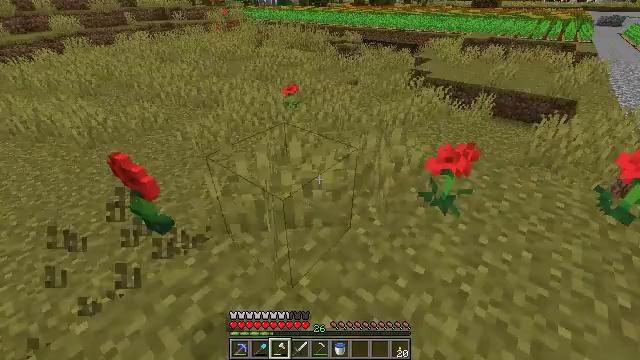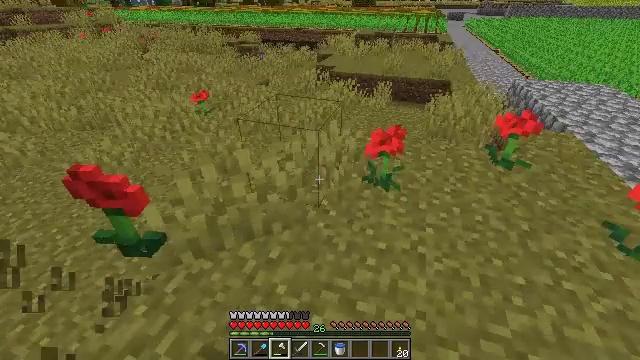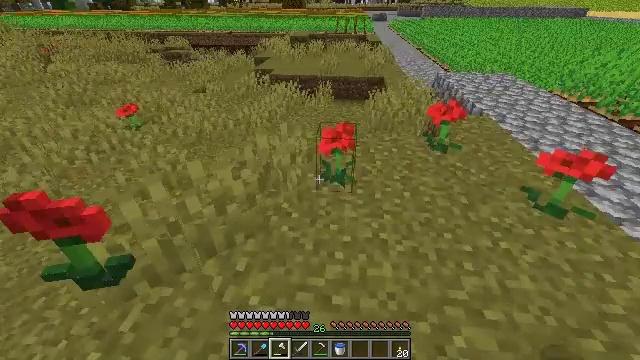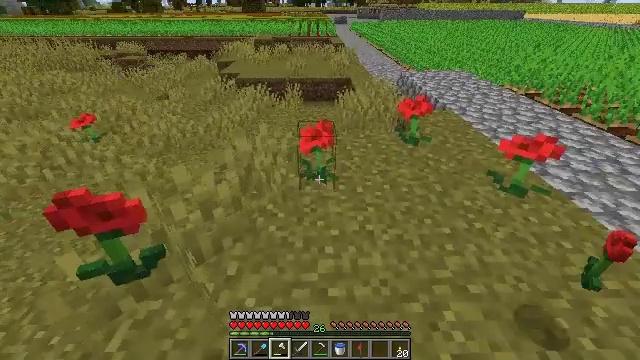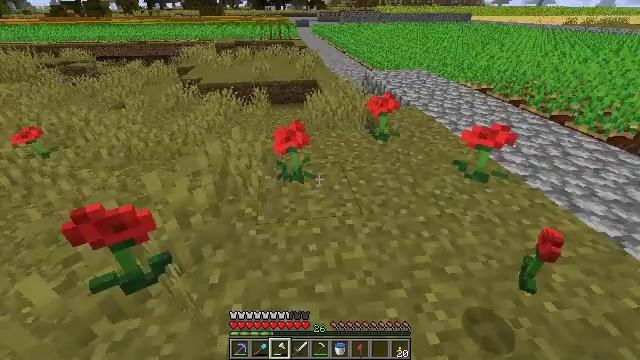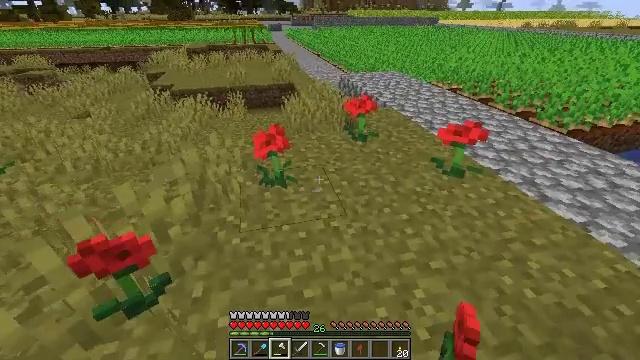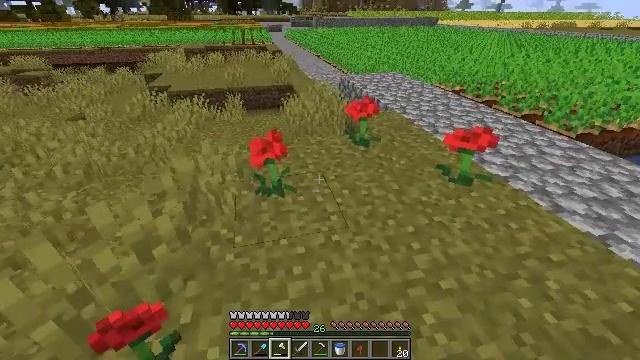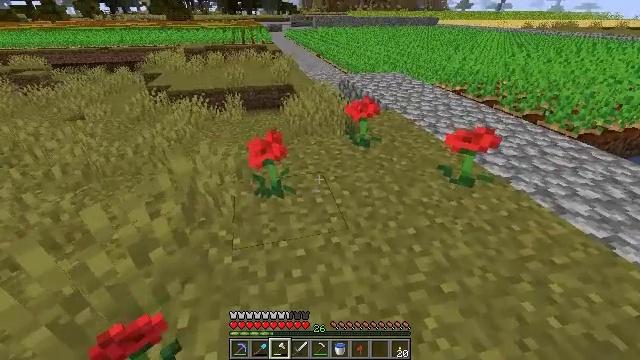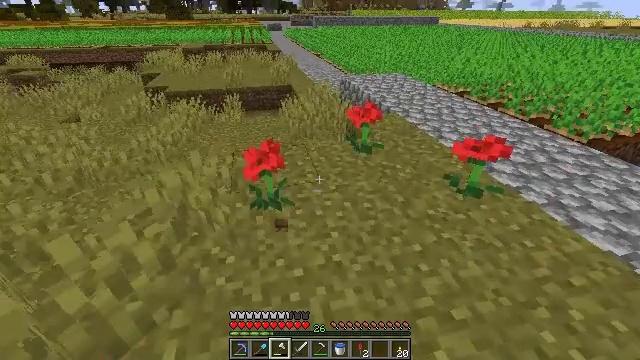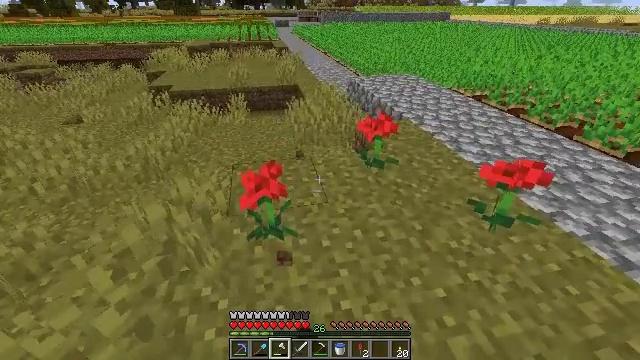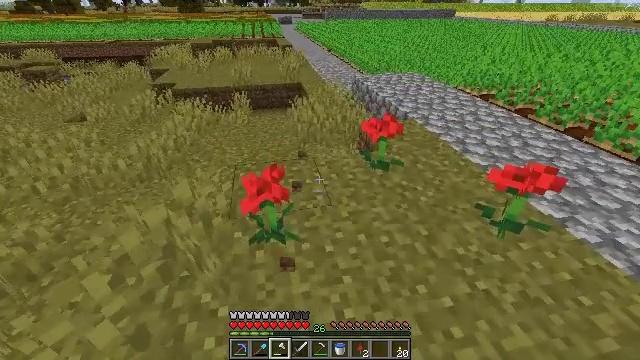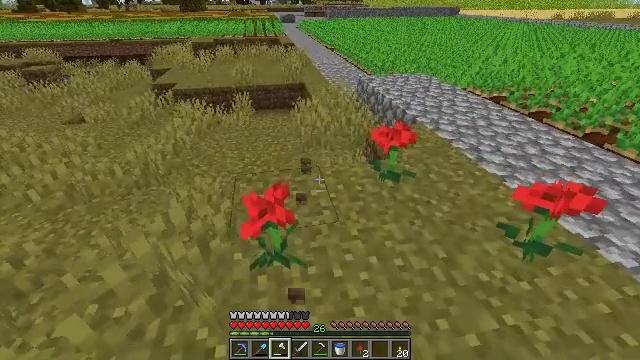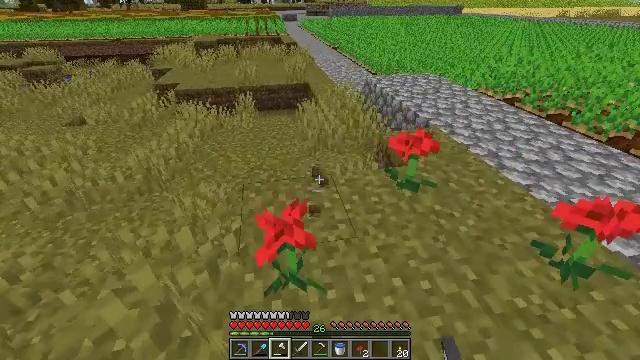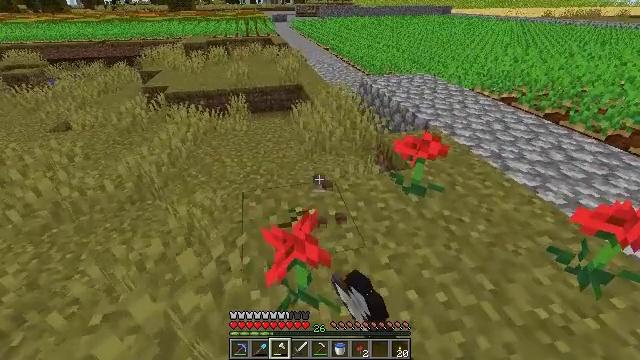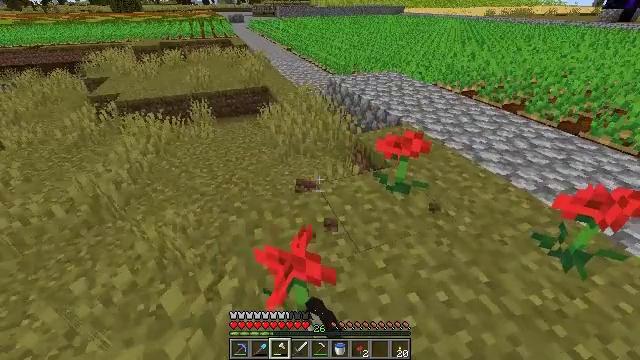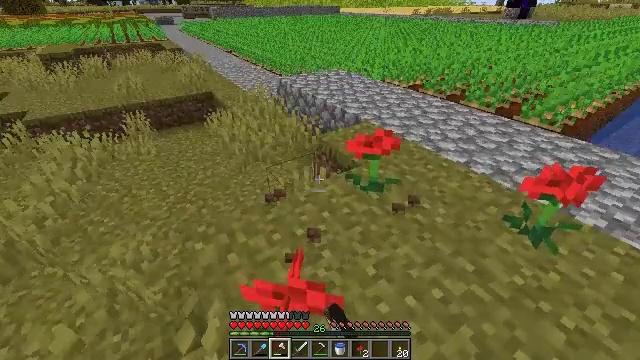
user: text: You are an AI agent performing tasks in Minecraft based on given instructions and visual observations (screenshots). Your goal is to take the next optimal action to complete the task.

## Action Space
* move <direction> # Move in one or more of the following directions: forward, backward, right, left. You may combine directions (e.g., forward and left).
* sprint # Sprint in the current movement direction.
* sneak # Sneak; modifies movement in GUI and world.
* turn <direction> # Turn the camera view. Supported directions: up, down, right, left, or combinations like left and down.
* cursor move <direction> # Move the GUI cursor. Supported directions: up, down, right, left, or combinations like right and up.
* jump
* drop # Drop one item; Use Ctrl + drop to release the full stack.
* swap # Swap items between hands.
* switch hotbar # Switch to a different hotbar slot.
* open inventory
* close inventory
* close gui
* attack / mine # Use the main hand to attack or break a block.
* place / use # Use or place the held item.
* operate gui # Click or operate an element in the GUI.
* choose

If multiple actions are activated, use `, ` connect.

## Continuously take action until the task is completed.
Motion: motion action
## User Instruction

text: Break the poppy plant.
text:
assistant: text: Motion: move left, turn right
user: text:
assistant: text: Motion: turn right
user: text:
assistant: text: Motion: turn right
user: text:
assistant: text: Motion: turn right
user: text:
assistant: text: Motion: move forward, turn right
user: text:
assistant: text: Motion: move forward
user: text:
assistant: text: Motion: move forward
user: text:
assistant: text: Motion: move forward, attack / mine
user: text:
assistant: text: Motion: move forward, turn left, attack / mine
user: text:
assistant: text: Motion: move forward, attack / mine
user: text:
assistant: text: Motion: move forward and move left, attack / mine
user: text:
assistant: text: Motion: move forward and move left, attack / mine
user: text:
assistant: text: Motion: move forward and move left, turn right, attack / mine
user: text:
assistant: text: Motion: move forward and move left, turn right, attack / mine
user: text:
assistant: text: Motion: move forward, turn right, attack / mine
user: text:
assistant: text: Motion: move forward, turn right, attack / mine
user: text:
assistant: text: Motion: move forward, turn right, attack / mine
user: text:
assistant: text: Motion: move forward, turn right and up, attack / mine
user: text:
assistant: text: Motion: turn right, attack / mine
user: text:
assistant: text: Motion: attack / mine
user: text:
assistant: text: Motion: move back, attack / mine
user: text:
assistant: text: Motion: move back, turn left, attack / mine
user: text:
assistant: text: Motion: move back, attack / mine
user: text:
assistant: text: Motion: move back, turn left and down
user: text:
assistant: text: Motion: move back, turn left and down
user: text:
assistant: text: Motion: move back, turn left and down
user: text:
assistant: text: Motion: turn left and down
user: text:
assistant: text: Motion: attack / mine
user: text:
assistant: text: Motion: attack / mine
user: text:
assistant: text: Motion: attack / mine